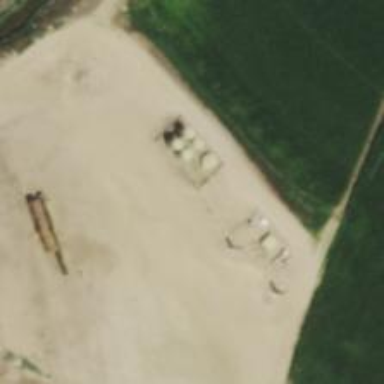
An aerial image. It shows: Storage tank with man-made structure.